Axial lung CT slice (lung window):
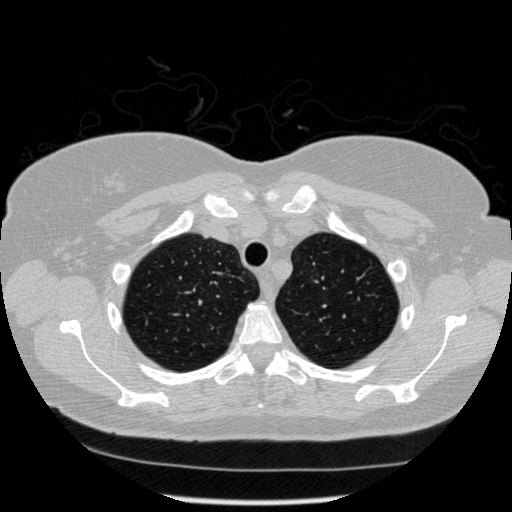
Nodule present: no